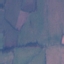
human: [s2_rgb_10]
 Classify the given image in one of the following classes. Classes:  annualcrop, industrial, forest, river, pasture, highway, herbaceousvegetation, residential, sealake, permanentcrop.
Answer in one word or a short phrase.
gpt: Pasture